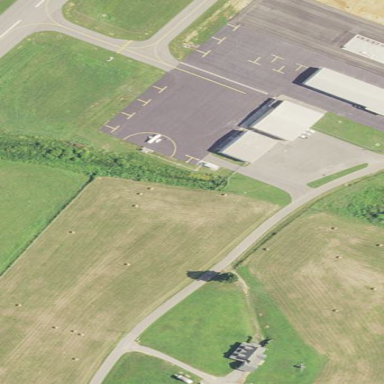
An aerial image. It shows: Apron at the airport.